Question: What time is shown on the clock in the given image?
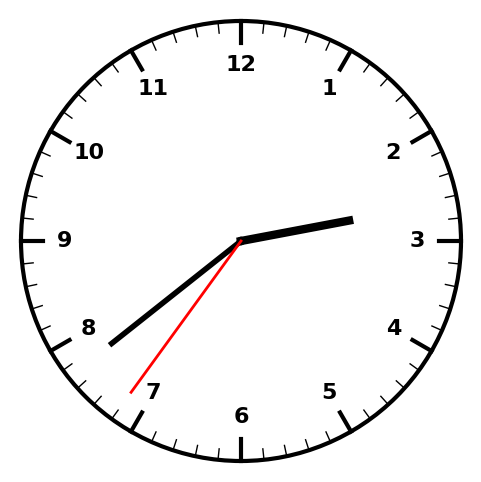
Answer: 02:38:36